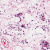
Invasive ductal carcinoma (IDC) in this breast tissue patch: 0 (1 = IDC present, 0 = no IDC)